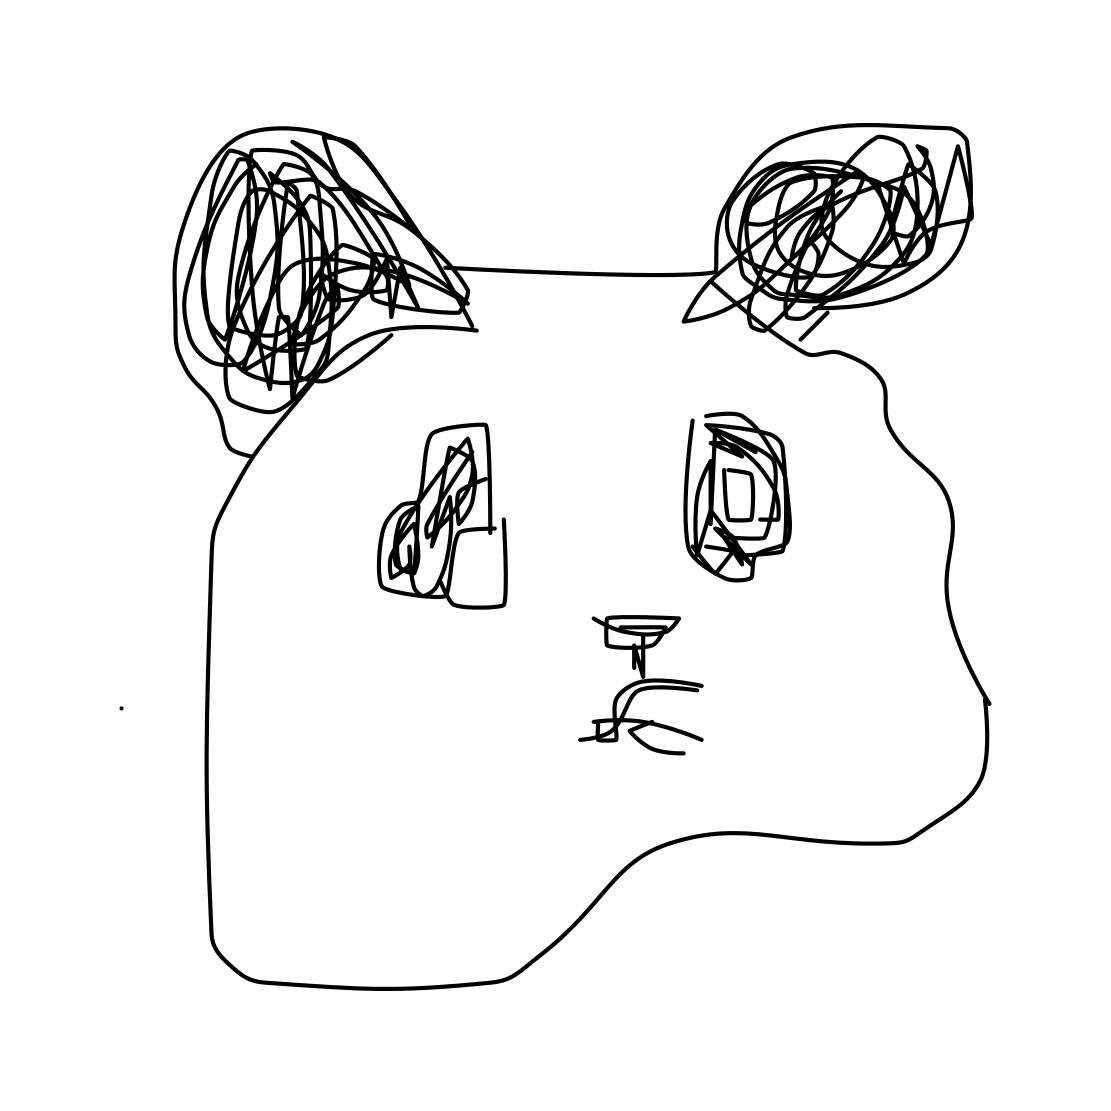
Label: panda